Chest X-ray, PA view. Patient: 34 years old, sex M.
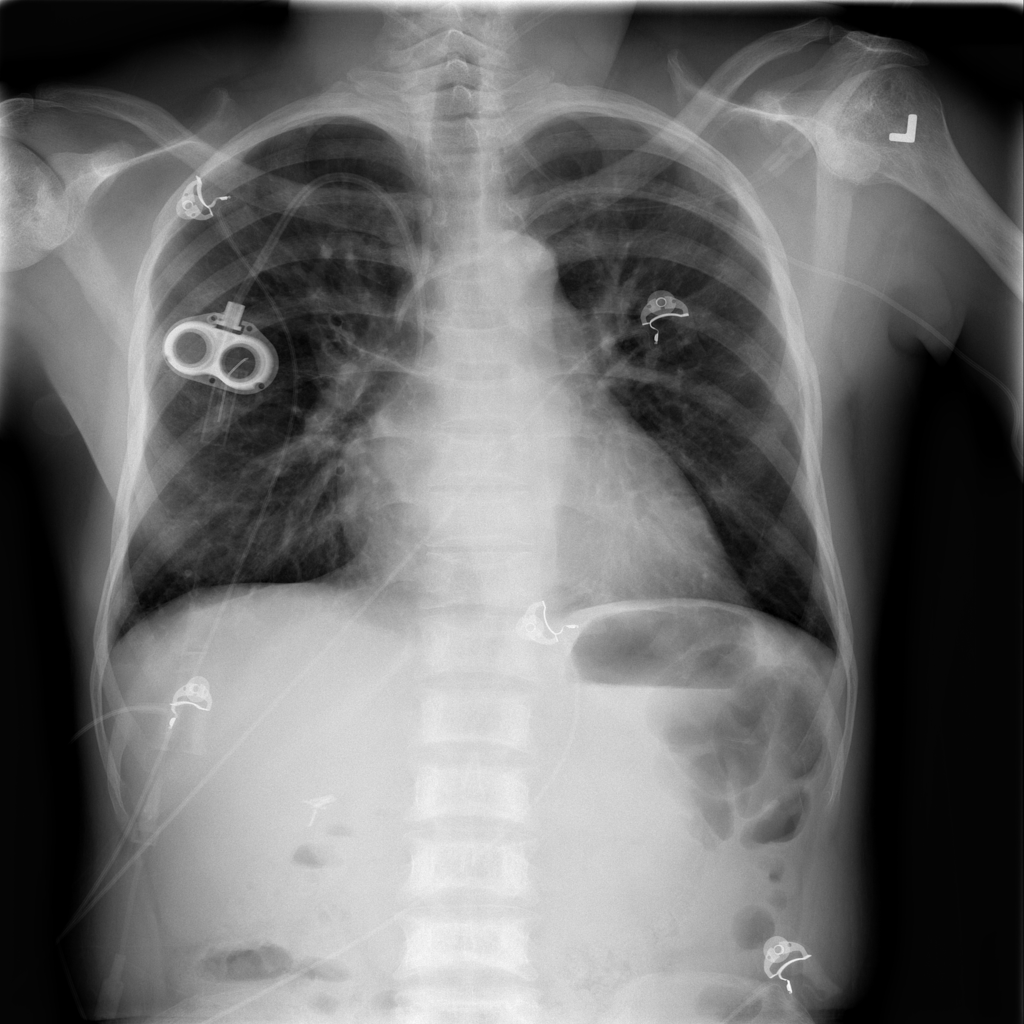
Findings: No Finding